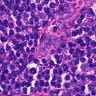
Metastatic tissue present: no